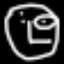
Label: clock